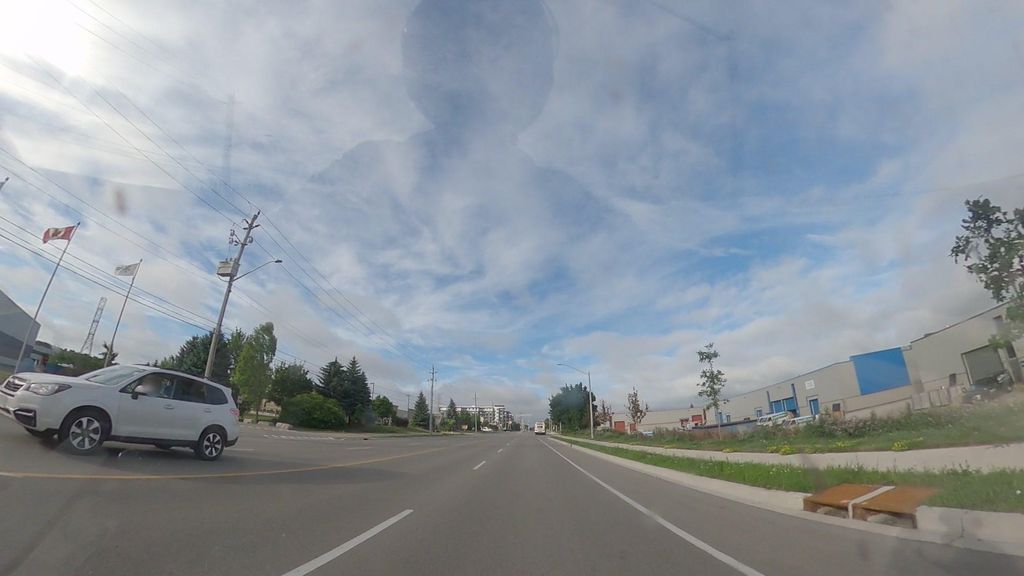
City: kitchener-waterloo